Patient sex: M
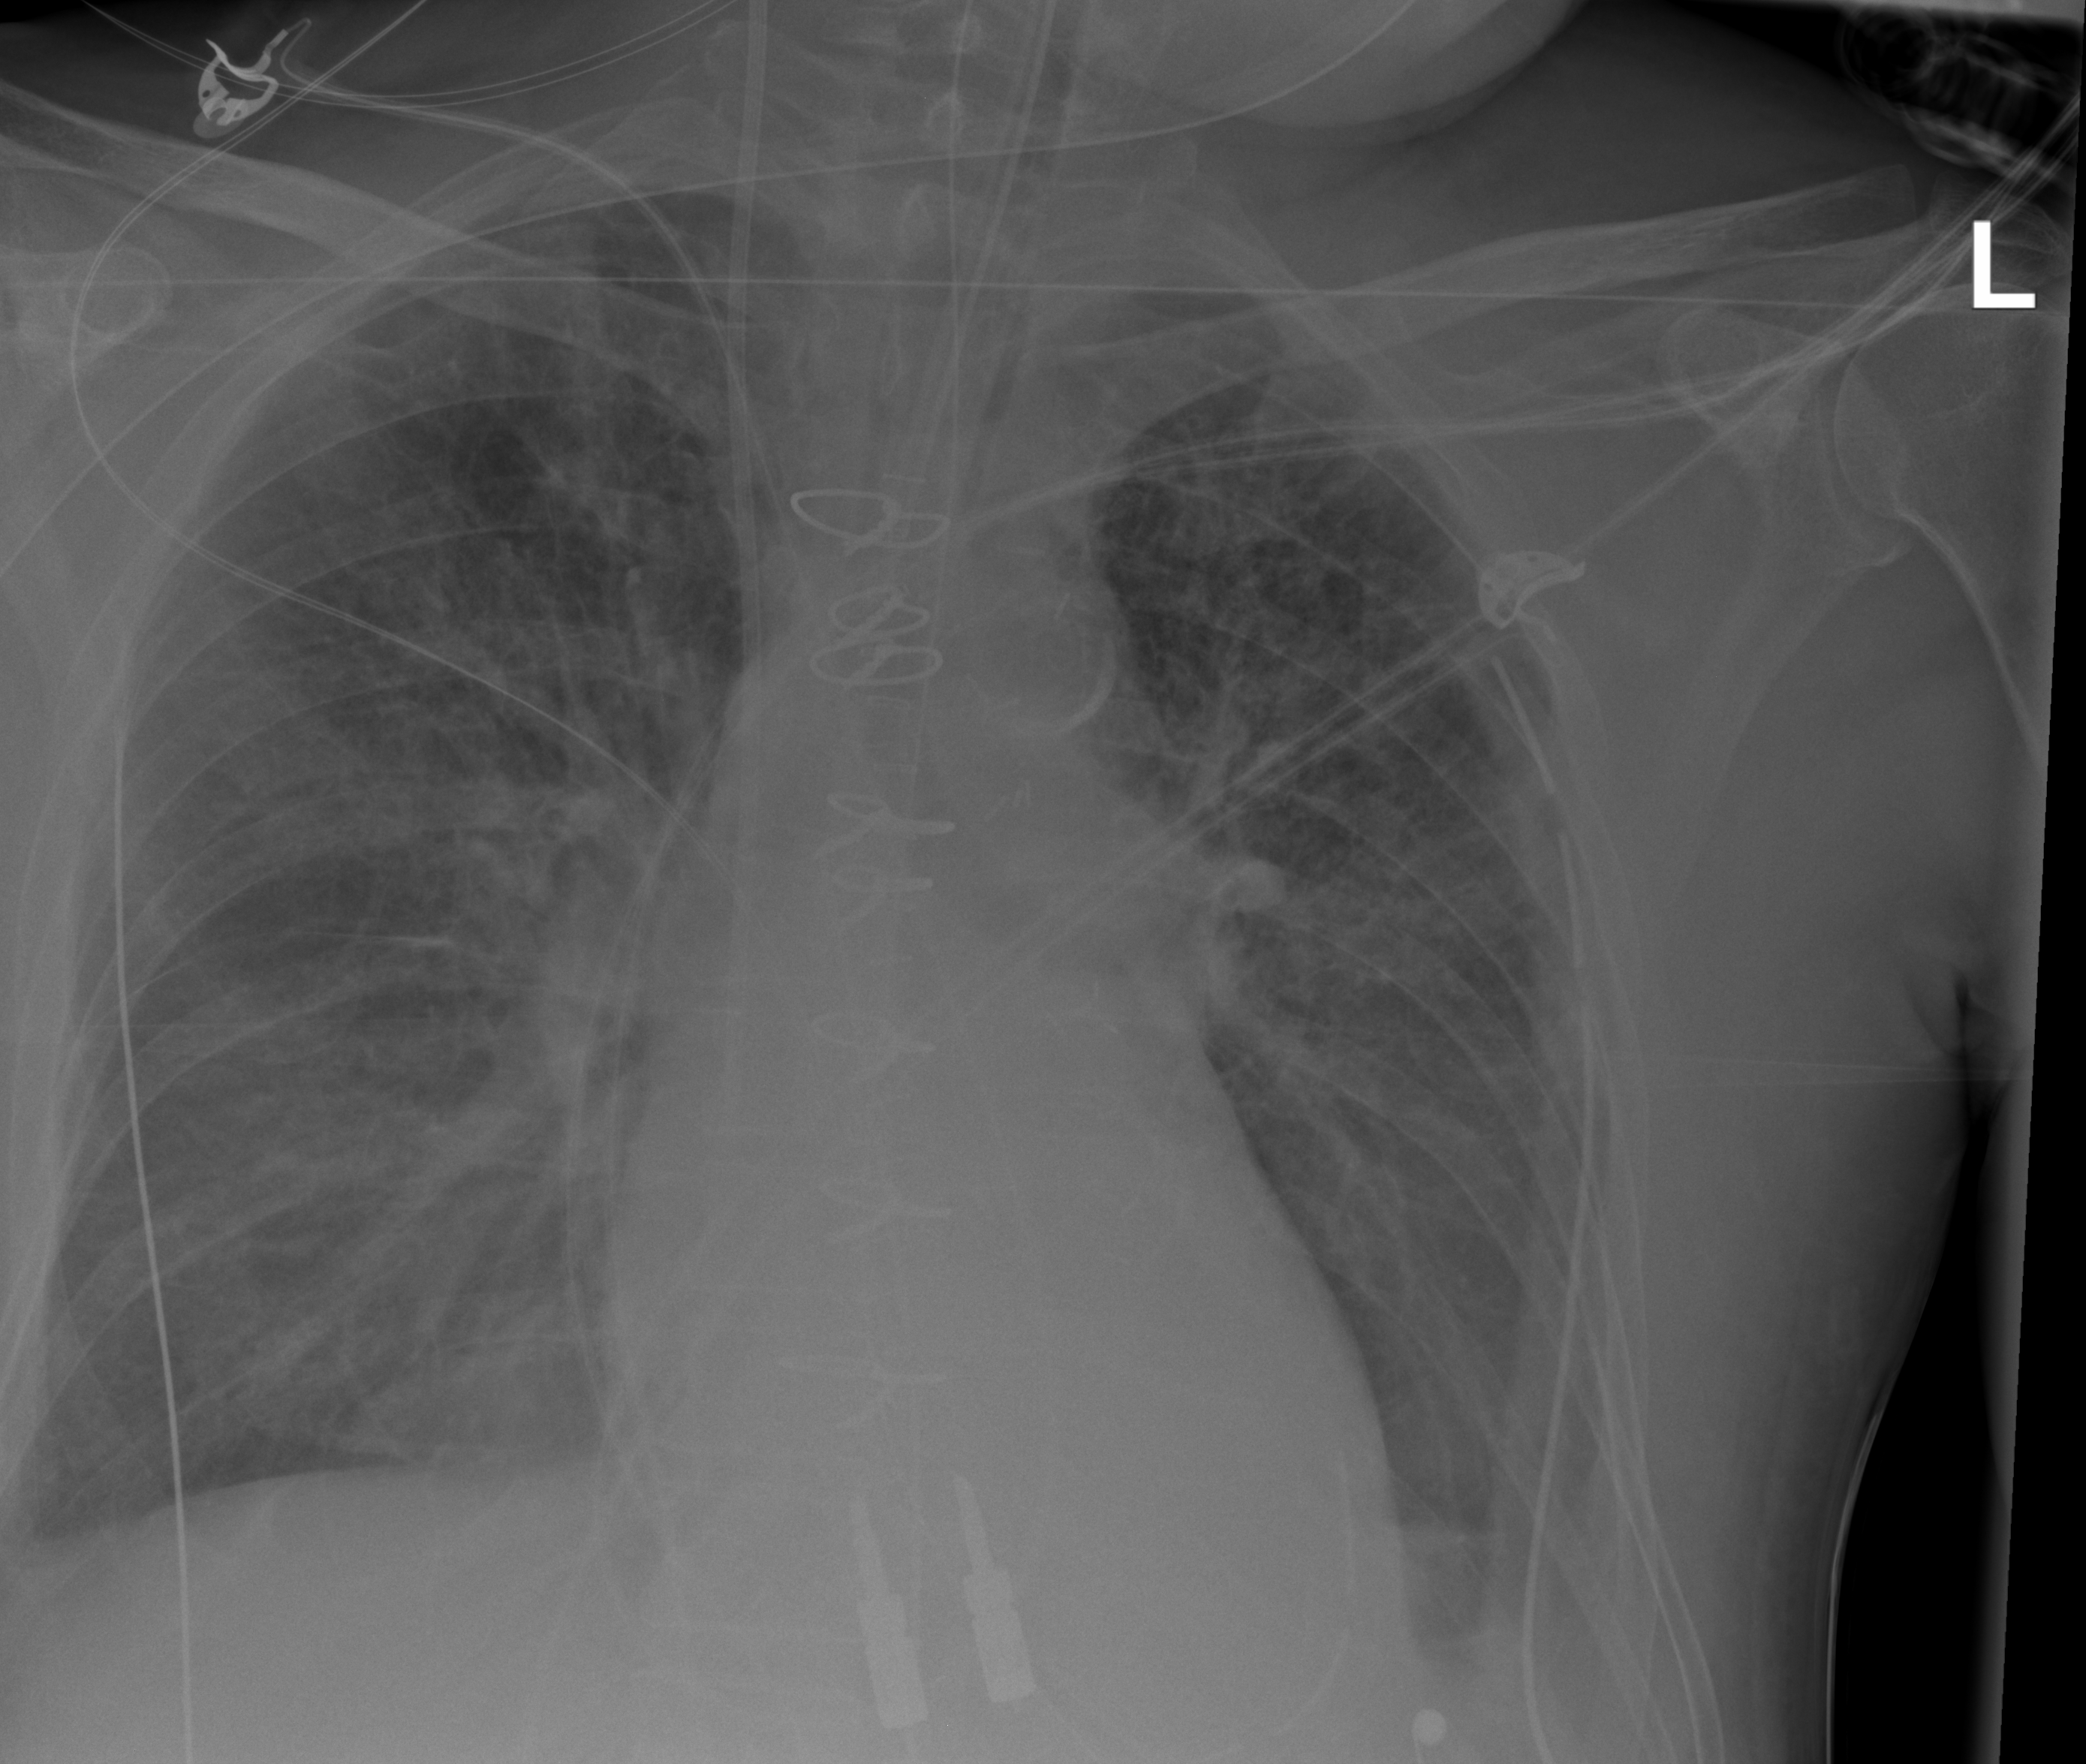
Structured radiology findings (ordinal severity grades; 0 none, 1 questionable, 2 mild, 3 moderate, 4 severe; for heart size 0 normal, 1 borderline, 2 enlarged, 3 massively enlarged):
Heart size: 0
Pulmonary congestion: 2
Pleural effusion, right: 1
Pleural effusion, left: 2
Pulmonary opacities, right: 2
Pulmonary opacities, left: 2
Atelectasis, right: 2
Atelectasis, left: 2